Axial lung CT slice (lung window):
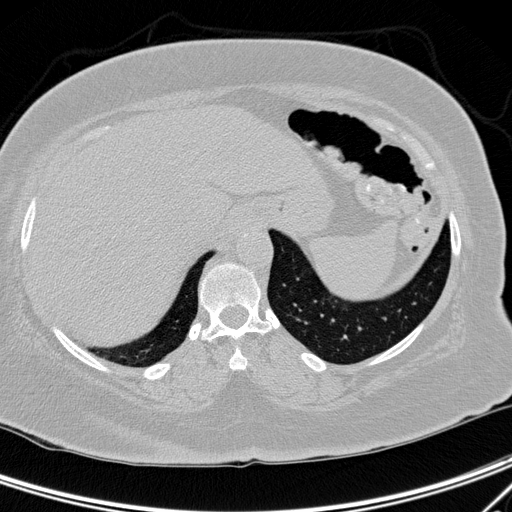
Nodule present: no